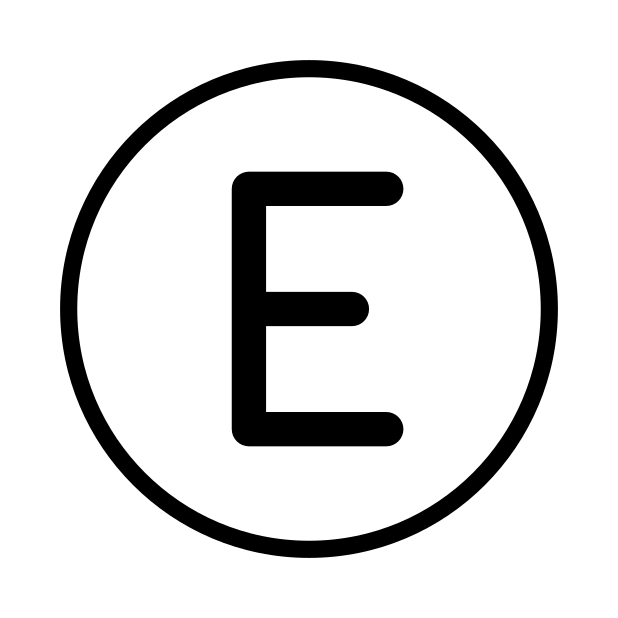
regional indicator E